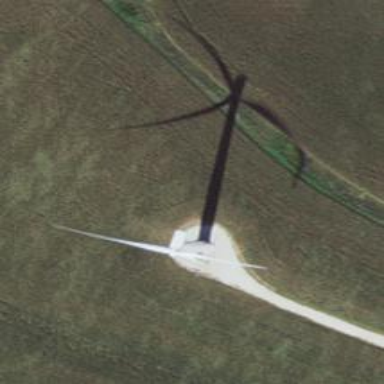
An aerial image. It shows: Wind generator in the form of horizontal axis wind turbine.